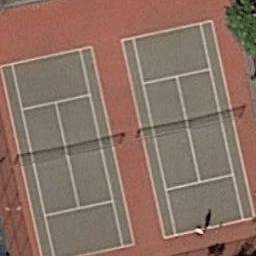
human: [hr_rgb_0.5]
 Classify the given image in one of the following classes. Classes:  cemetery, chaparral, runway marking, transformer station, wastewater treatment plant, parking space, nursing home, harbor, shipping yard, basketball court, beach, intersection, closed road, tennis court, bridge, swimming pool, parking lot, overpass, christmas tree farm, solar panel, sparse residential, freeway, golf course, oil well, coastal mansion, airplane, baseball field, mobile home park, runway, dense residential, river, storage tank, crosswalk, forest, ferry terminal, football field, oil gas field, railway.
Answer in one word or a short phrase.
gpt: tennis court